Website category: phone
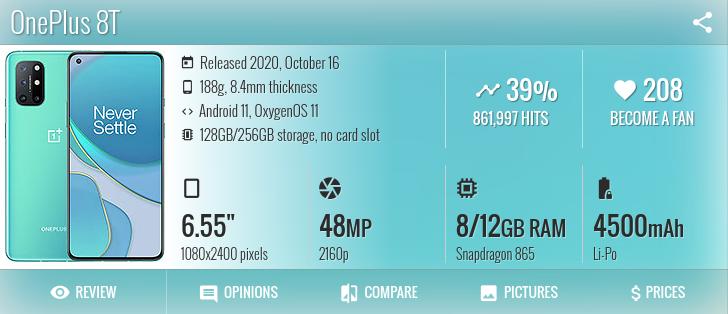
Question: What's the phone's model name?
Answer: OnePlus 8T

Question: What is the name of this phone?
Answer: OnePlus 8T

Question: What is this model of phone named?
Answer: OnePlus 8T

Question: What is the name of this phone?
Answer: OnePlus 8T

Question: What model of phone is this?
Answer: OnePlus 8T

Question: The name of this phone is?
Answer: OnePlus 8T

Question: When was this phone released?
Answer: Released 2020, October 16

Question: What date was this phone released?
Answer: Released 2020, October 16

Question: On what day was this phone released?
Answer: Released 2020, October 16

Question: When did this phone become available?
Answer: Released 2020, October 16

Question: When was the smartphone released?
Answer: Released 2020, October 16

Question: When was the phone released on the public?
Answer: Released 2020, October 16

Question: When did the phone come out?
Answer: Released 2020, October 16

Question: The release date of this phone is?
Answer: Released 2020, October 16

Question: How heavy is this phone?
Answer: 188g

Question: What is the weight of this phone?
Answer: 188g

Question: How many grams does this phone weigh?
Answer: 188g

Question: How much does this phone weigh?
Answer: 188g

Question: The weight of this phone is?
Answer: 188g

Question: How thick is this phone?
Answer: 8.4mm thickness

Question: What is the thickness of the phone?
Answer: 8.4mm thickness

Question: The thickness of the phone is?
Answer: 8.4mm thickness

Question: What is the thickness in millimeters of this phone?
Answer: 8.4mm thickness

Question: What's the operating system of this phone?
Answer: Android 11, OxygenOS 11

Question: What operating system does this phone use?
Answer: Android 11, OxygenOS 11

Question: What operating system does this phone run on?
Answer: Android 11, OxygenOS 11

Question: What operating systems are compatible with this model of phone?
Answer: Android 11, OxygenOS 11

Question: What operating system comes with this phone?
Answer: Android 11, OxygenOS 11

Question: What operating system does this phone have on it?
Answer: Android 11, OxygenOS 11

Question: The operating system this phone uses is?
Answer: Android 11, OxygenOS 11

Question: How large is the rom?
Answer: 128GB/256GB storage

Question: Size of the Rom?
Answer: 128GB/256GB storage

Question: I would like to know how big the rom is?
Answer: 128GB/256GB storage

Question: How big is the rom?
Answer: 128GB/256GB storage

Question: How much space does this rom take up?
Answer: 128GB/256GB storage

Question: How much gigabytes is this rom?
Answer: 128GB/256GB storage

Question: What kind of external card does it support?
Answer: no card slot

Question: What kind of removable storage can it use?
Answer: no card slot

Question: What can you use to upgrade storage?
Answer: no card slot

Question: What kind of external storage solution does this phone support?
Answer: no card slot

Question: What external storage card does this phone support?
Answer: no card slot

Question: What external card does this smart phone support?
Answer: no card slot

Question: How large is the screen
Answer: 6.55"

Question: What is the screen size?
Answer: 6.55"

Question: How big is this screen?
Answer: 6.55"

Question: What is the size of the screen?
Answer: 6.55"

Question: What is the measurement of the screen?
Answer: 6.55"

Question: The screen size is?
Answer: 6.55"

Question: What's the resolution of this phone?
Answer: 1080x2400 pixels

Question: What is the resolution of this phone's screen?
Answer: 1080x2400 pixels

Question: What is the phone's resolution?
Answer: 1080x2400 pixels

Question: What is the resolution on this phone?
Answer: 1080x2400 pixels

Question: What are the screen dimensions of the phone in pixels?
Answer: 1080x2400 pixels

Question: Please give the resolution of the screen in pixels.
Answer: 1080x2400 pixels

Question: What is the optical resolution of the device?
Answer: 1080x2400 pixels

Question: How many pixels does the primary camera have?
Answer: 48 MP

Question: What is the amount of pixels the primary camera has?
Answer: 48 MP

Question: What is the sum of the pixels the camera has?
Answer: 48 MP

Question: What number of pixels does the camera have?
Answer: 48 MP

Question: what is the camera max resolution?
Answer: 48 MP

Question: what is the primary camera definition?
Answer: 48 MP

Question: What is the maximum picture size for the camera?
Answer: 48 MP

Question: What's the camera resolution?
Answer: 2160p

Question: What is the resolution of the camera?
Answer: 2160p